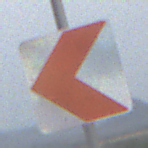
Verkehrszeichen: RichtungstafelnInKurvenKleinRechts
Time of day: Midday
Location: Outdoor (Nature)
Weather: PartlyCloudy
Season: NotSpecified
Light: Natural